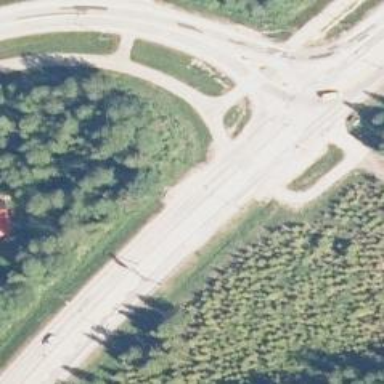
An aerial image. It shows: Trunk highway.